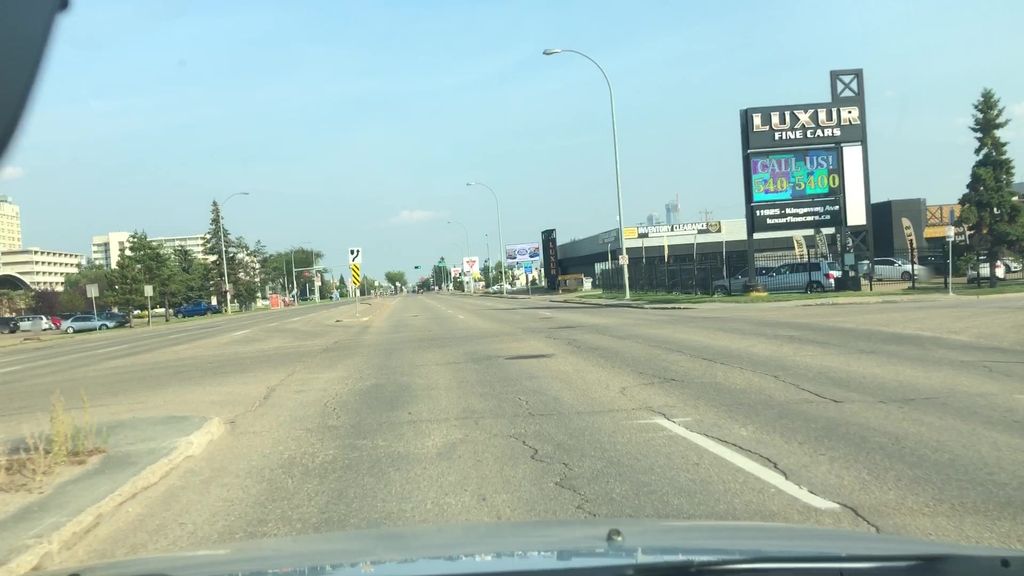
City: edmonton